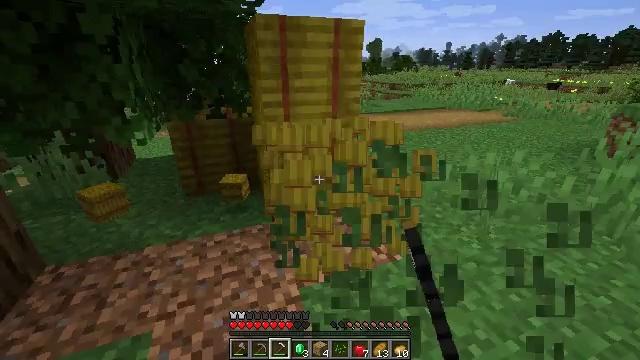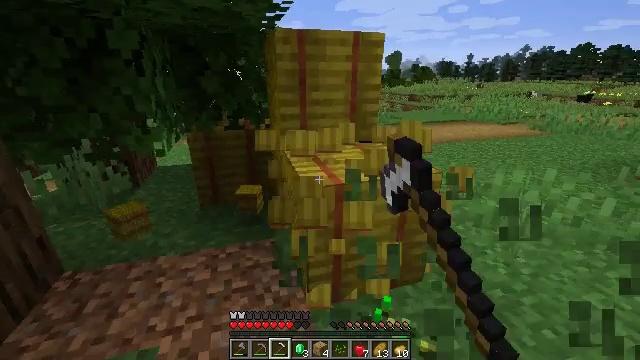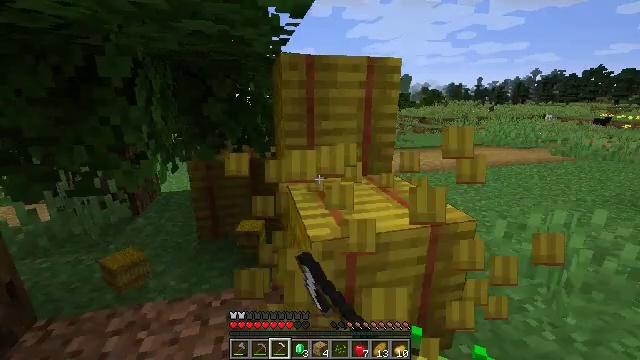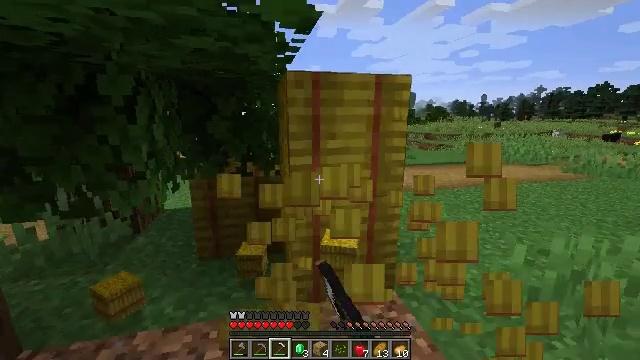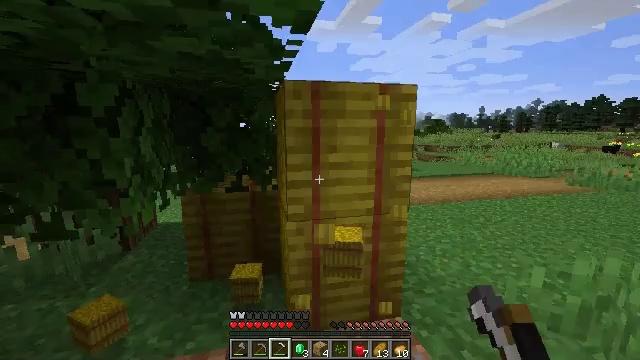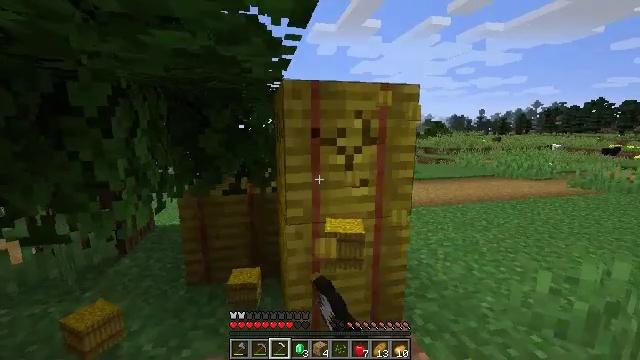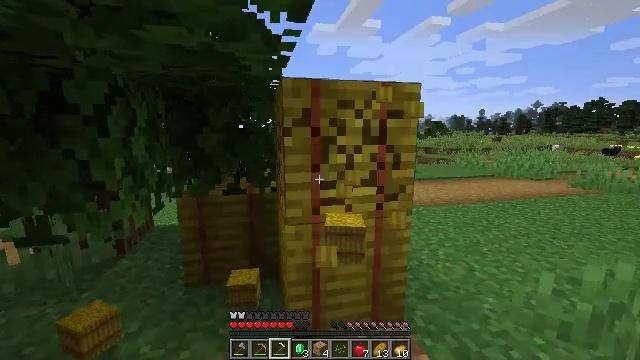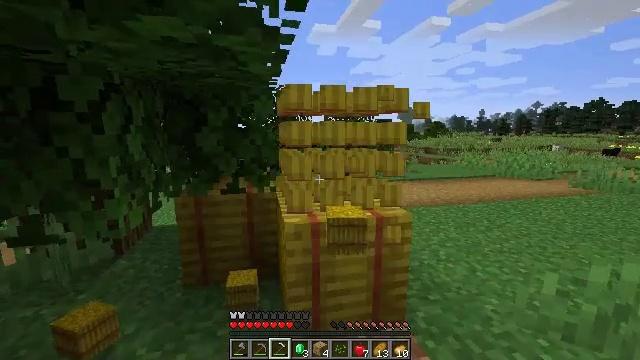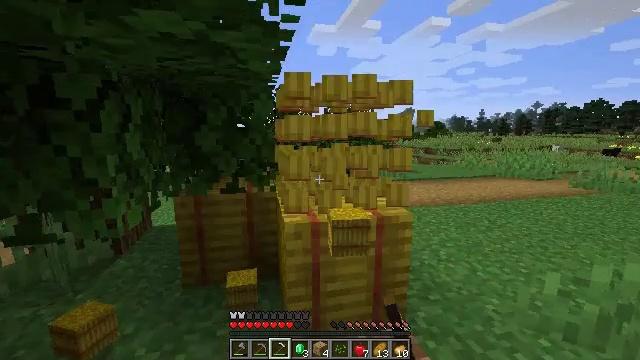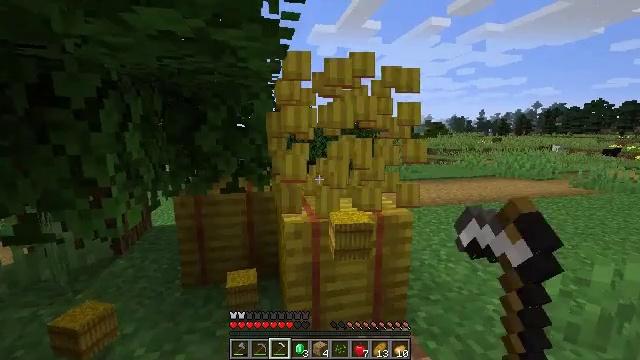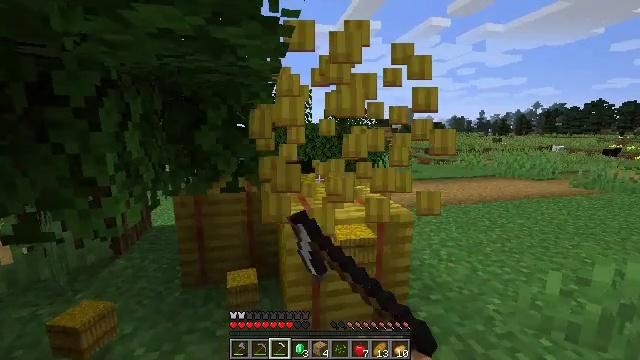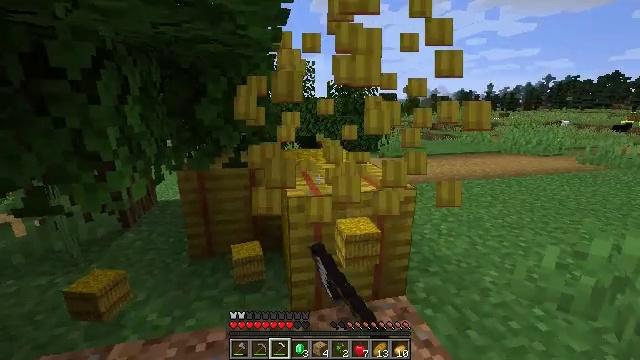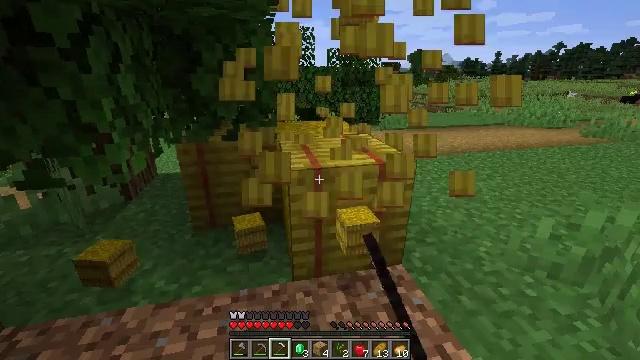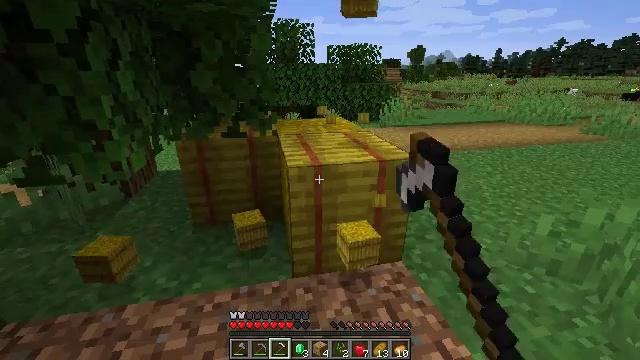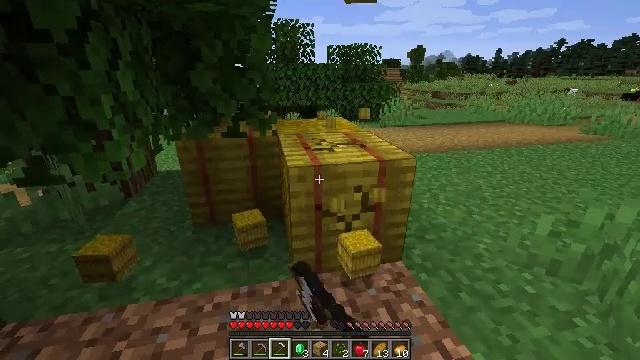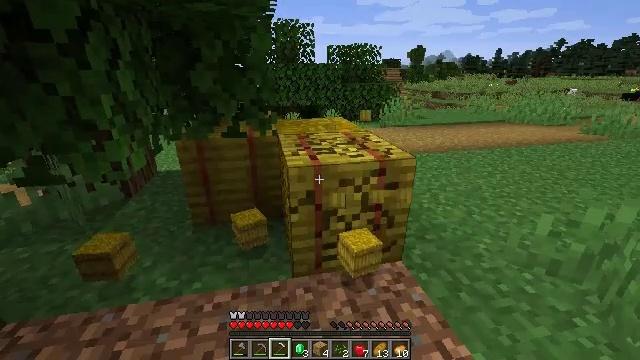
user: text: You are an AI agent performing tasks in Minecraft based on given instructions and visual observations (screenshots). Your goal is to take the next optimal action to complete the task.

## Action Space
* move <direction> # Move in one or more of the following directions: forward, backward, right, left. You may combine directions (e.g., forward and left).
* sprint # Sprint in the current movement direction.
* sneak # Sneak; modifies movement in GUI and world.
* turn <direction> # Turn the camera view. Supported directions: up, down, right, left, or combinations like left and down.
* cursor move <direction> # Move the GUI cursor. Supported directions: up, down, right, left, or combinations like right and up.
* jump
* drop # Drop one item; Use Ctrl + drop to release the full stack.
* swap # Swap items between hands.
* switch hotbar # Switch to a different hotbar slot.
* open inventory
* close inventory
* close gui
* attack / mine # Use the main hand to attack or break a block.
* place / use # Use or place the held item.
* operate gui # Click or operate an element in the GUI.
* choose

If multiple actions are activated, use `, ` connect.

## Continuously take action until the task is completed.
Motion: motion action
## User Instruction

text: Collect a hay block for crafting.
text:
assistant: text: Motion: move forward, turn left and up, attack / mine
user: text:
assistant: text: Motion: move forward, turn left and up, attack / mine
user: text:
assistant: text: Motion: move forward, turn left and up, attack / mine
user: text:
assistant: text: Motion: turn up, attack / mine
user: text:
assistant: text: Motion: attack / mine
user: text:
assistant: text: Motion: attack / mine
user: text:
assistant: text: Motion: attack / mine
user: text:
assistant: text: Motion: attack / mine
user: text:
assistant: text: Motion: attack / mine
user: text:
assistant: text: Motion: attack / mine
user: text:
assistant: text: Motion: turn down, attack / mine
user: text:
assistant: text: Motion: turn down, attack / mine
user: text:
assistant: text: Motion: attack / mine
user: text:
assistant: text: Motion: attack / mine
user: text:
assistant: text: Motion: attack / mine
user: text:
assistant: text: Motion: attack / mine
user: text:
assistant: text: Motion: attack / mine
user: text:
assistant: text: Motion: attack / mine
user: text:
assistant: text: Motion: move forward, turn left, attack / mine
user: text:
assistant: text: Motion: move forward, turn left, attack / mine
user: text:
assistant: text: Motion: move forward, turn left, attack / mine
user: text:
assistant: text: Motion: attack / mine
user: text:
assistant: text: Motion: attack / mine
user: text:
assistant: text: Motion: attack / mine
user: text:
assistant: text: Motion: attack / mine
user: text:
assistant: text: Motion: attack / mine
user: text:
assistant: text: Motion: move right, attack / mine
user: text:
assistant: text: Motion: move right, turn down, attack / mine
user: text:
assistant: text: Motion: move right, turn down, attack / mine
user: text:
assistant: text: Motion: attack / mine